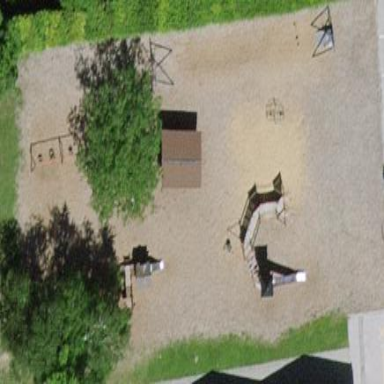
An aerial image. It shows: Playground area for leisure land.